Question: I am filling a ListView with ArrayAdapter in an AsyncTask.
But everytime it only fills in one item.
Could someone explain me why?
'''
@Override
protected void onCreate(Bundle savedInstanceState) {
super.onCreate(savedInstanceState);
setContentView(R.layout.connected_download);
Log.v("string", "test6");
runOnUiThread(new Runnable() {
public void run() {
str_profil = getIntent().getStringExtra("profil");
str_server = getIntent().getStringExtra("server");
str_port = getIntent().getStringExtra("port");
str_user = getIntent().getStringExtra("user");
str_password = getIntent().getStringExtra("pw");
new connection_test().execute();
}
});
}
'''
'''
private class connection_test extends AsyncTask<String, Void, String> {
protected void onPreExecute(){
dialog = ProgressDialog.show(connected_download.this, null, "Erstelle Vorschau. Bitte warten...");
}
protected String doInBackground(String... connection) {
listftpitems();
return null;
}
protected void onPostExecute(String result) {
dialog.dismiss();
}
}
'''
'''
public void listftpitems(){
try {
ftpClient.setConnectTimeout(15000);
Integer int_port = Integer.parseInt(str_port);
ftpClient.connect(InetAddress.getByName(str_server), int_port);
ftpClient.login(str_user, str_password);
ftpClient.setFileType(FTP.BINARY_FILE_TYPE);
ftpClient.enterLocalPassiveMode();
System.out.println("status :: " + ftpClient.getStatus());
System.out.println("FTPClient : " + "Offen");
} catch (Exception e) {
e.printStackTrace();
}
final ArrayList<String> your_array_list = new ArrayList<String>();
final ListView lv = (ListView) findViewById(R.id.list_download);
final FTPFile[] files;
try {
files = ftpClient.listFiles();
for (FTPFile file : files) {
String details = file.getName();
your_array_list.add(details);
Log.v("string", details);
}
final ArrayAdapter<String> arrayAdapter = new ArrayAdapter<String>(connected_download.this,android.R.layout.simple_list_item_1, your_array_list);
runOnUiThread(new Runnable() {
public void run() {
lv.setAdapter(arrayAdapter);
}
});
}catch (IOException e1) {
e1.printStackTrace();
}
}
'''
(take a look to the Log.v("string", details); on listftpitems) so its correct
'''
12-05 11:34:24.650: D/AbsListView(23249): Get MotionRecognitionManager
12-05 11:34:24.650: V/string(23249): test6
12-05 11:34:24.695: D/dalvikvm(23249): GC_FOR_ALLOC freed 64K, 9% free 13420K/14599K, paused 13ms, total 15ms
12-05 11:34:24.945: D/dalvikvm(23249): GC_CONCURRENT freed 29K, 8% free 13813K/14983K, paused 11ms+5ms, total 28ms
12-05 11:34:25.480: I/System.out(23249): status :: 211-Status of 'ProFTPD'
12-05 11:34:25.480: I/System.out(23249): Connected from 213.55.184.193 (213.55.184.193)
12-05 11:34:25.480: I/System.out(23249): Logged in as ftp031220
12-05 11:34:25.480: I/System.out(23249): TYPE: BINARY, STRUcture: File, Mode: Stream
12-05 11:34:25.480: I/System.out(23249): No data connection
12-05 11:34:25.480: I/System.out(23249): 211 End of status
12-05 11:34:25.480: I/System.out(23249): FTPClient : Offen
12-05 11:34:26.095: V/string(23249): anon_ftp
12-05 11:34:26.095: V/string(23249): bin
12-05 11:34:26.095: V/string(23249): cgi-bin
12-05 11:34:26.095: V/string(23249): conf
12-05 11:34:26.095: V/string(23249): error_docs
12-05 11:34:26.095: V/string(23249): httpdocs
12-05 11:34:26.095: V/string(23249): httpsdocs
12-05 11:34:26.095: V/string(23249): mivadata
12-05 11:34:26.095: V/string(23249): pd
12-05 11:34:26.095: V/string(23249): private
12-05 11:34:26.095: V/string(23249): statistics
12-05 11:34:26.095: V/string(23249): subdomains
12-05 11:34:26.095: V/string(23249): vault_scripts
12-05 11:34:26.095: V/string(23249): web_users
'''

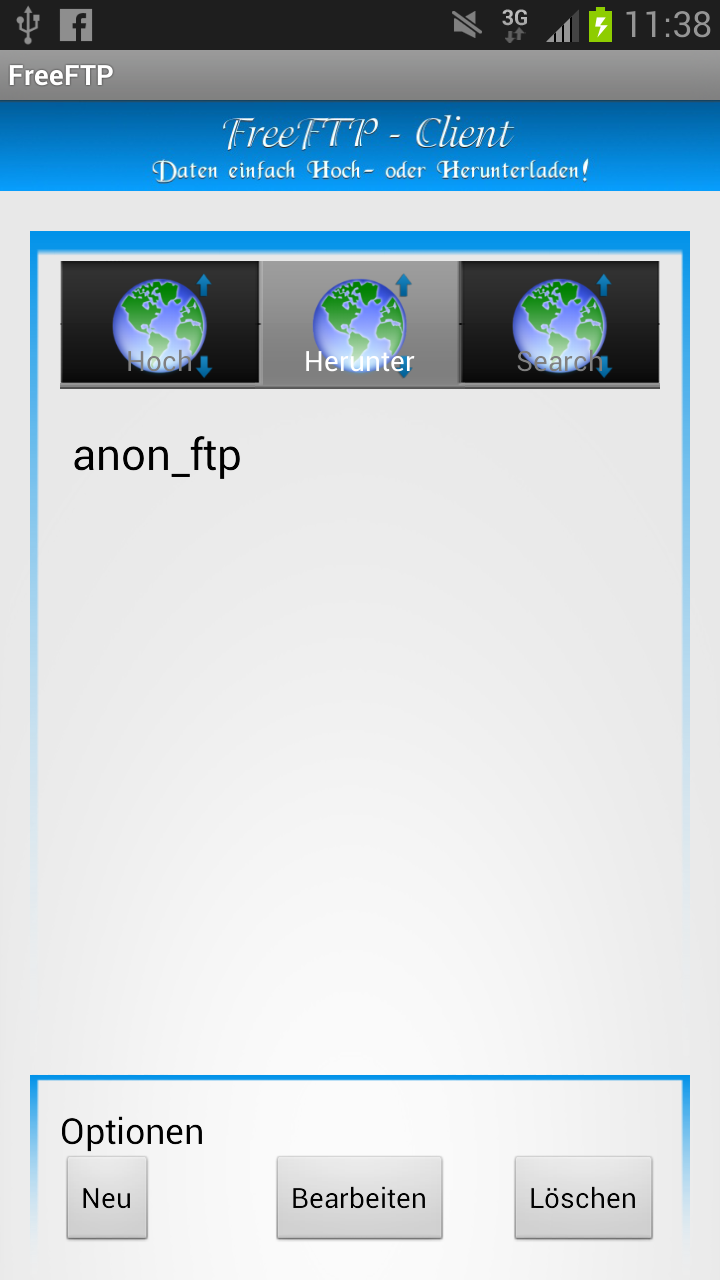
Answer: you are doing everything in current code with wrong way like you are trying to Use 'runOnUiThread' from 'doInBackground' .change your code as:
---
'''
public ArrayList<String> listftpitems(){
try {
ArrayList<String> your_array_list = new ArrayList<String>();
ftpClient.setConnectTimeout(15000);
Integer int_port = Integer.parseInt(str_port);
ftpClient.connect(InetAddress.getByName(str_server), int_port);
ftpClient.login(str_user, str_password);
ftpClient.setFileType(FTP.BINARY_FILE_TYPE);
ftpClient.enterLocalPassiveMode();
System.out.println("status :: " + ftpClient.getStatus());
System.out.println("FTPClient : " + "Offen");
} catch (Exception e) {
e.printStackTrace();
}
final FTPFile[] files;
try {
files = ftpClient.listFiles();
for (FTPFile file : files) {
String details = file.getName();
your_array_list.add(details);
Log.v("string", details);
}
}catch (IOException e1) {
e1.printStackTrace();
}
return your_array_list;
}
'''
---
'''
private class connection_test extends AsyncTask<String, Void, String> {
ArrayList<String> temparrlist = new ArrayList<String>();
protected void onPreExecute(){
dialog = ProgressDialog.show(connected_download.this, null,
"Erstelle Vorschau. Bitte warten...");
}
protected ArrayList<String> doInBackground(String... connection) {
temparrlist=listftpitems();
return temparrlist;
}
protected void onPostExecute(ArrayList<String> result) {
ArrayAdapter<String> arrayAdapter =
new ArrayAdapter<String>(connected_download.this,
android.R.layout.simple_list_item_1,
result);
lv.setAdapter(arrayAdapter);
dialog.dismiss();
}
}
'''
---
'''
ListView lv ;
@Override
protected void onCreate(Bundle savedInstanceState) {
super.onCreate(savedInstanceState);
setContentView(R.layout.connected_download);
Log.v("string", "test6");
str_profil = getIntent().getStringExtra("profil");
str_server = getIntent().getStringExtra("server");
str_port = getIntent().getStringExtra("port");
str_user = getIntent().getStringExtra("user");
str_password = getIntent().getStringExtra("pw");
lv= (ListView) findViewById(R.id.list_download);
new connection_test().execute("");
}
'''
---
and plz read some basic of Android from :
<URL>